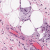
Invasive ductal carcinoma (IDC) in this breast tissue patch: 0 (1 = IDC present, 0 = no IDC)